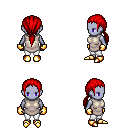
a pixel art fantasy rpg character, female body template, dark elf, purple skin, white tunic, white pants, red ponytail hairstyle, gold gloves, gold boots, four views (front, back, left, right), 2x2 character sprite sheet, small pixel art, hard edges, no anti-aliasing